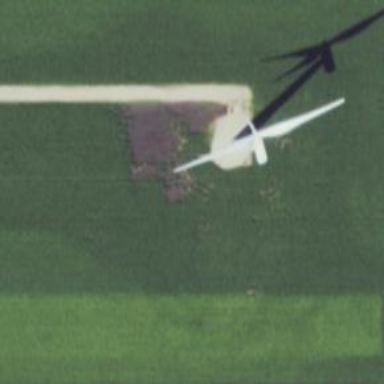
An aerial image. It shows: Wind generator using horizontal axis wind turbines.